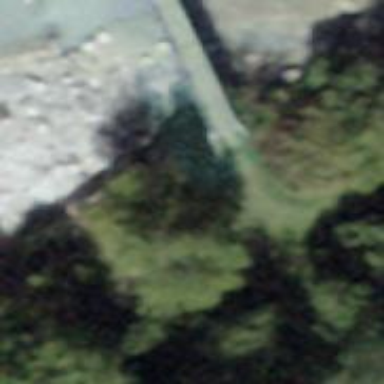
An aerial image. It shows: Path on bridge.